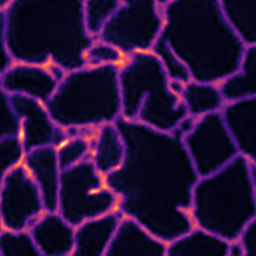
Label: Super-resolution ER image